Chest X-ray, PA view. Patient: 76 years old, sex M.
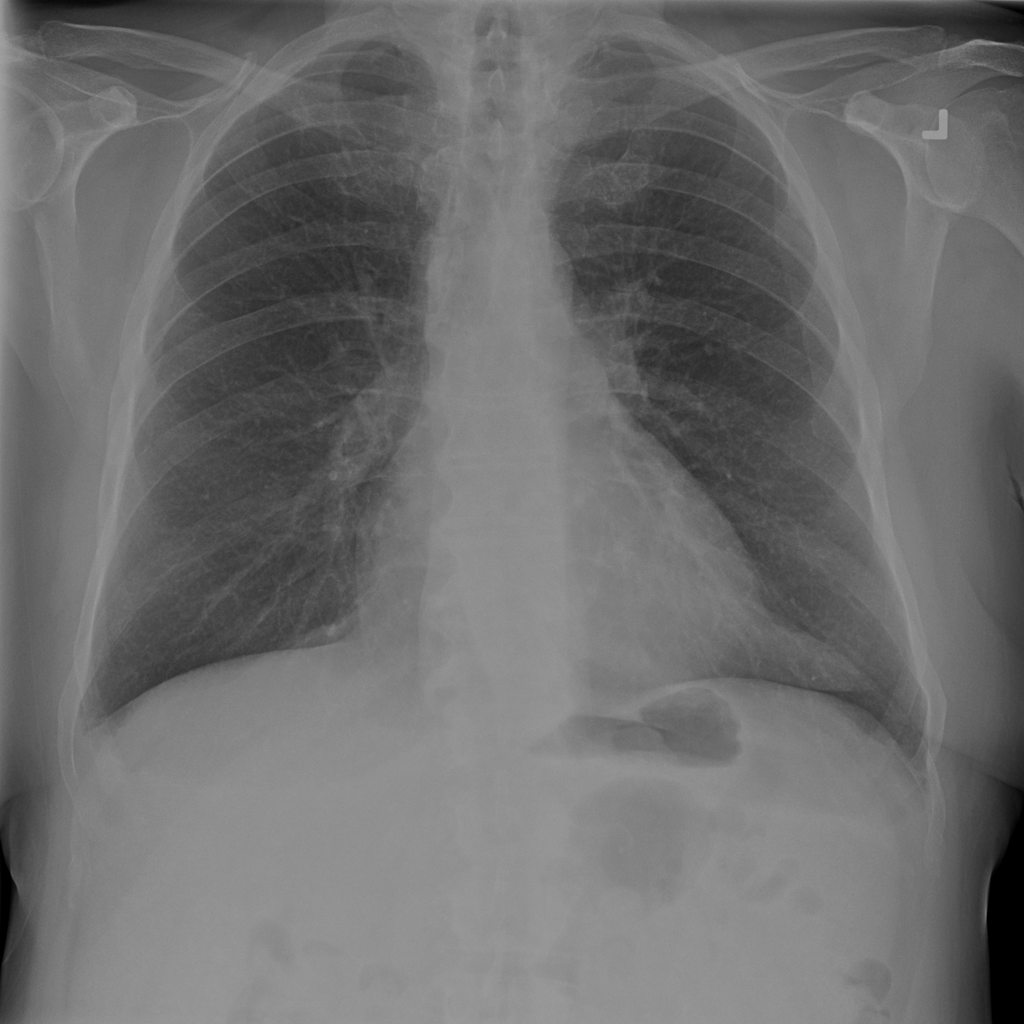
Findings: No Finding